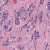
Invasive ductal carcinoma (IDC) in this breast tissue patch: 1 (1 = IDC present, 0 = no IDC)